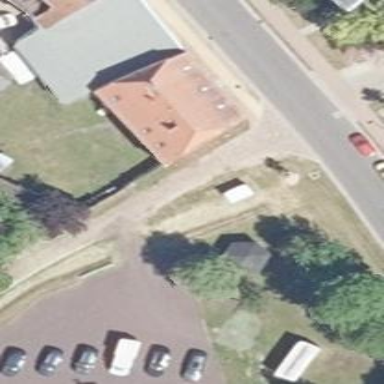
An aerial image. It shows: Car shop building.